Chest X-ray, PA view. Patient: 61 years old, sex F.
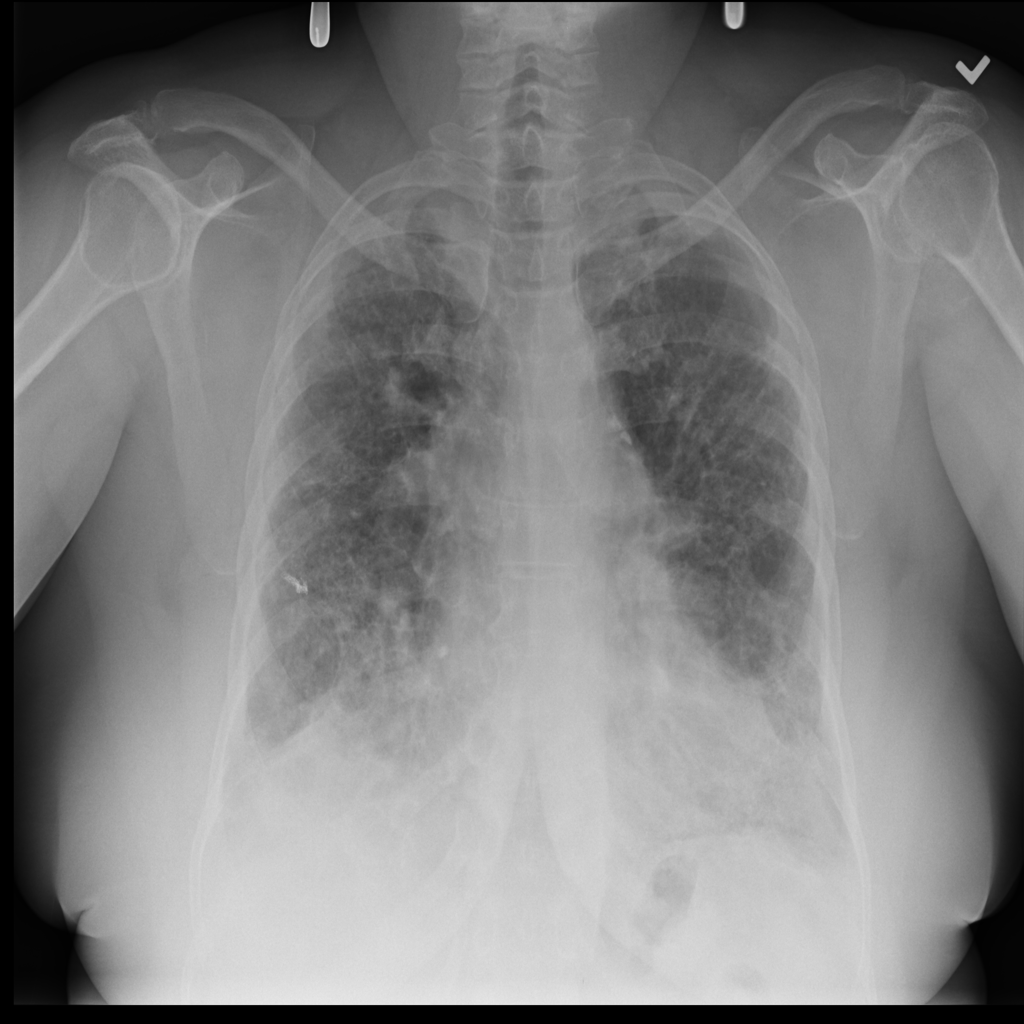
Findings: Nodule